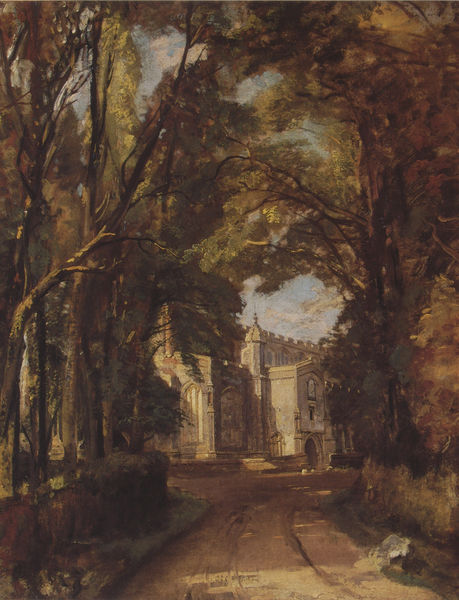
Titel: East Bergholt Church from the South-West
Künstler: John Constable
Standort: Durban (South Africa)
Institution: Durban Museums
Schlagwörter: baum, blau, blätter, dunkel, gemälde, himmel, laub, schatten, weiß, wolken, bäume, grün, impressionismus, landschaft, ocker, sand, äste, braun, fenster, grau, hell, hintergrund, licht, schwarz, strasse, säule, tür, dach, gebäude, gras, haus, park, schloss, weg, wolke, malerei, architektur, stein, öl, ast, erde, häuser, natur, strauch, zweige, busch, büsche, kirche, pfad, sonne, boden, pflanze, pflanzen, england, wald, turm, garten, farbig, sommer, ruhe, ansicht, bogen, moderne, furchen, nachmittag, spuren, gebirge, giebel, mauer, allee, hecke, herbst, türe, bank, rand, spur, kuppel, stimmung, ölfarbe, tor, zinnen, eingang, tusche, burg, durchblick, kloster, türmchen, palast, dom, lichtung, kathedrale, portal, anwesen, laubbäume, kapelle, einfahrt, zufahrt, wagenspuren, wegrand, hohlweg, waldweg, sakralbau, tunnel, wegesrand, zinne, radspuren, hecken, reisen, sträuche, herrschaftssitz, herbstlaub, rinnen, grn, fahrrinne, sstraße, landsitz, neogotik, jadgsitz